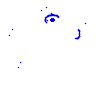
Particle: electron